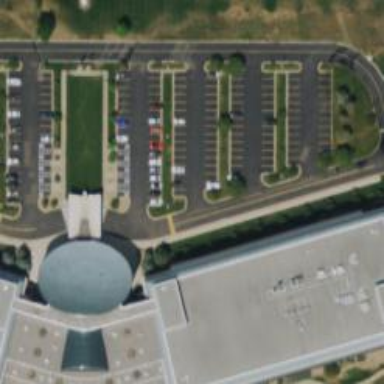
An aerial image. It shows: Parking space.